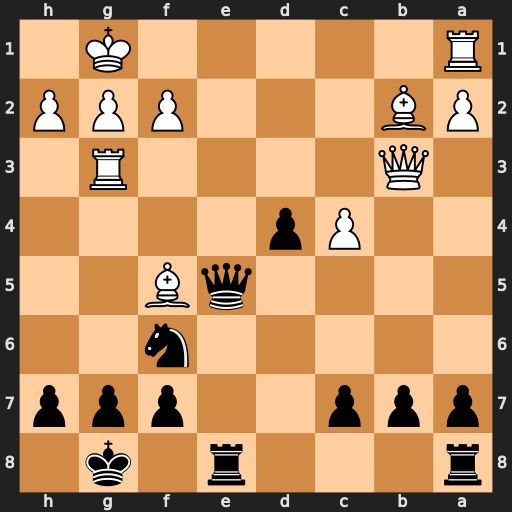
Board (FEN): r3r1k1/ppp2ppp/5n2/4qB2/2Pp4/1Q4R1/PB3PPP/R5K1
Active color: b
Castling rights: -
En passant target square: -
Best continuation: Qe1+ Rxe1 Rxe1#